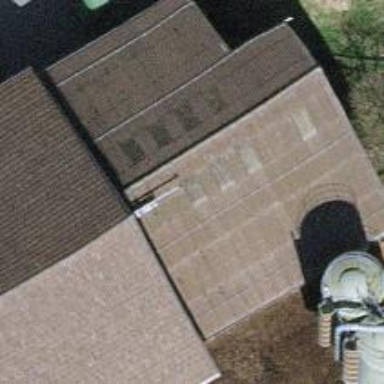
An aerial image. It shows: Simple house.